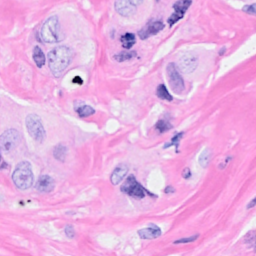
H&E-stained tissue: Breast